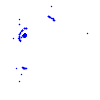
Particle: pion